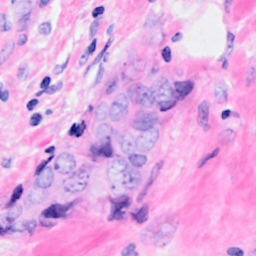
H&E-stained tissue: Breast